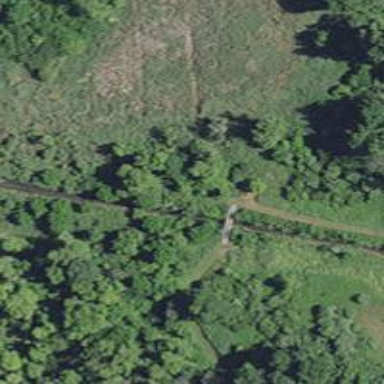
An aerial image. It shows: Footway bridge with excellent trail visibility.